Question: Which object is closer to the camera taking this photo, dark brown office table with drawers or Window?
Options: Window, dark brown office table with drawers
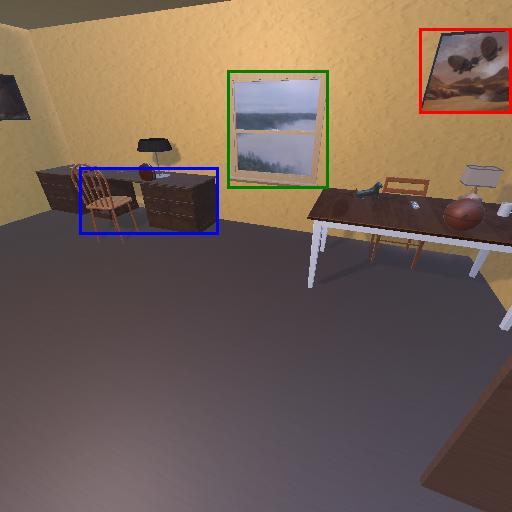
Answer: Window